Question: It seems density plot in stat_bin doesn't work as expected for factor variables. The density is 1 for each category on y-axis.
For example, using diamonds data:
'''
diamonds_small <- diamonds[sample(nrow(diamonds), 1000), ]
ggplot(diamonds_small, aes(x = cut)) + stat_bin(aes(y=..density.., fill=cut))
'''

I understand I could use
'''
stat_bin(aes(y=..count../sum(..count..), fill=cut))
'''
to make it work. However, according to the docs of stat_bin, it should works with categorical variables.
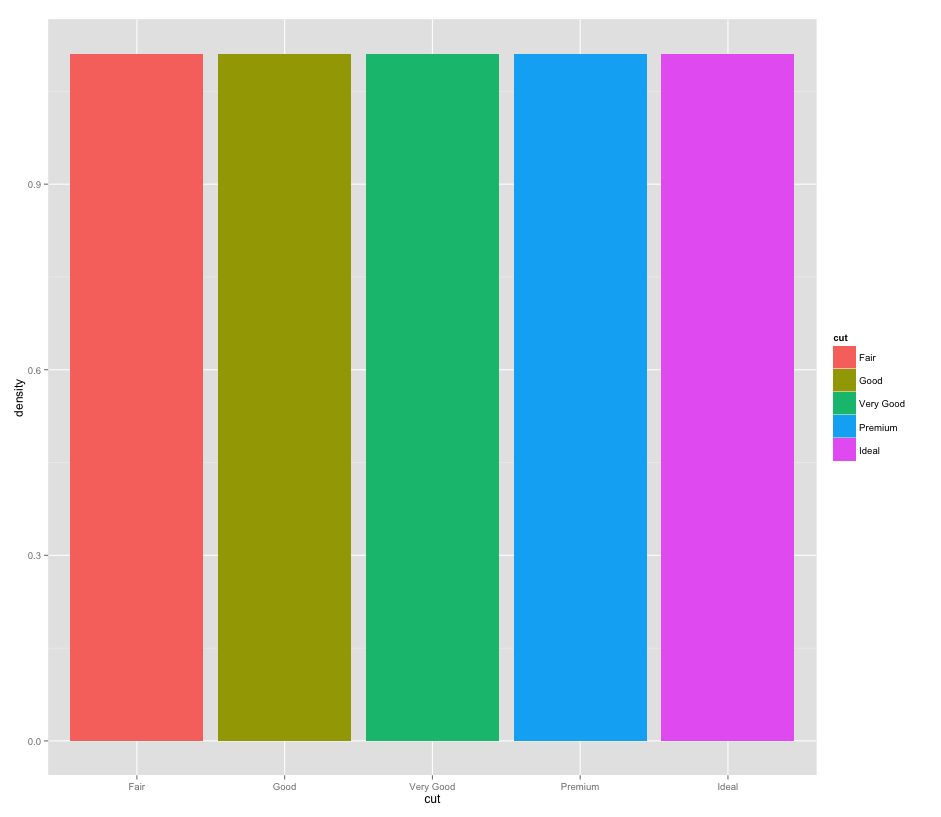
Answer: You can get what you (might) want by setting the 'group' aesthetic manually.
'''
ggplot(diamonds_small, aes(x = cut)) + stat_bin(aes(y=..density..,group=1))
'''
However, you can't easily fill differently within a group. You can summarize the data yourself:
'''
library(plyr)
ddply(diamonds_small,.(cut),
function(x) data.frame(dens=nrow(x)/nrow(diamonds_small)))
ggplot(dd_dens,aes(x=cut,y=dens))+geom_bar(aes(fill=cut),stat="identity")
'''
A more compact version of the summarization step:
'''
as.data.frame.table(prop.table(table(diamonds_small$cut)))
'''